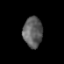
Tissue: prostate
Cell type: T cells
Senescence score: 0.6998
Nuclear area (px): 573
Mean DAPI intensity: 95.335